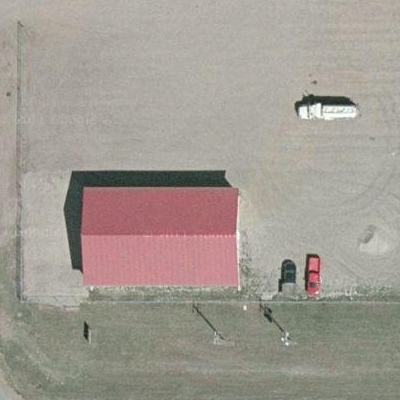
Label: cIndustry